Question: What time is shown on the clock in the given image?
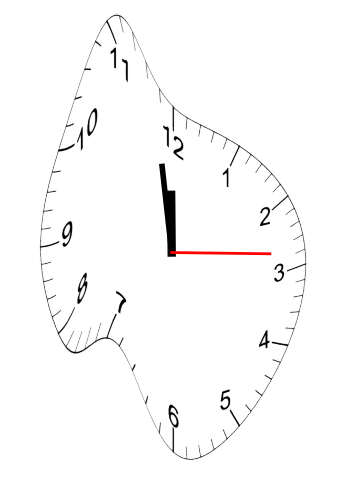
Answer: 11:58:14